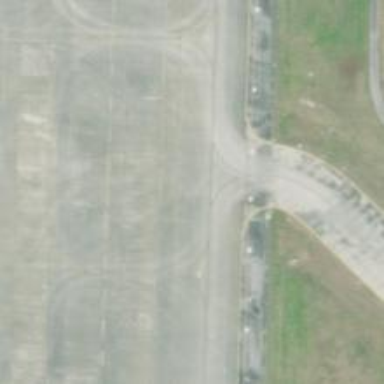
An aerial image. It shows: Image of taxiway at airport.